Contrast-enhanced CT slice 60 of 87
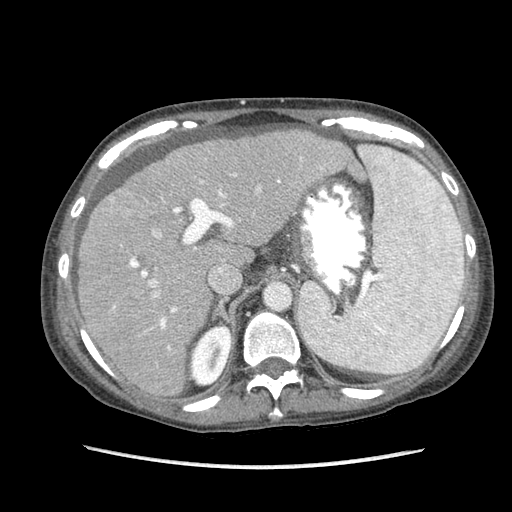
Segmented voxel counts for this case:
Liver: 1271413 voxels
Tumor mass: 4319 voxels
Portal vein: 27662 voxels
Abdominal aorta: 5210 voxels